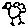
Label: bird